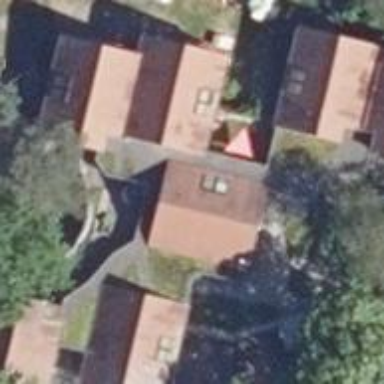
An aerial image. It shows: Part of building.